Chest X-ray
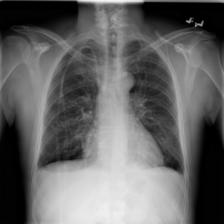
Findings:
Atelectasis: negative
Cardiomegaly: negative
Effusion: negative
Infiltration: negative
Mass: negative
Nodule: negative
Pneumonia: negative
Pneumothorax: negative
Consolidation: negative
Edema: negative
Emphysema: negative
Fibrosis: negative
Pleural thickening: negative
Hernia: negative